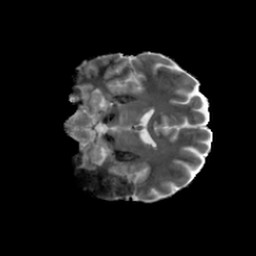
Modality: MD
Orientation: coronal
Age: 30
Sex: female
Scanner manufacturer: siemens
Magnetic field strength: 6.98 T
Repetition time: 7.776 s
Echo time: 0.076 s